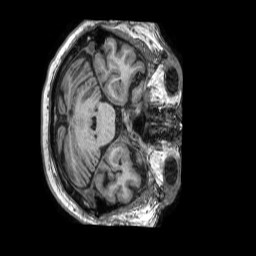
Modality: T1w
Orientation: axial
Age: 54
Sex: male
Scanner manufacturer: philips
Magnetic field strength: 1.5 T
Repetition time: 0.007377 s
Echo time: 0.003362 s